Question: I'm developing a web site and I notice that there is a difference in font size between IE and other browsers. This is an example of my page:

I design it to look like the first and the second image, but how it looks on IE breaks my design. How can I solve this?
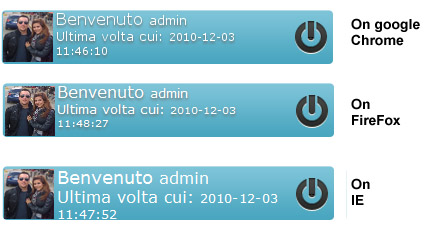
Answer: Be sure you are using a CSS reset of some sort. All browsers have their quirks. By using a CSS reset, you normalize that a bit. Here is a good one:
<URL>
Hope that helps.
Bob